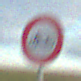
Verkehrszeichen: VerbotMofas
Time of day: SunriseSunset
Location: Outdoor (RoadRail)
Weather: PartlyCloudy
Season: NotSpecified
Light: Natural